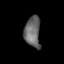
Tissue: lung
Cell type: Endothelial cells
Senescence score: 0.213
Nuclear area (px): 480
Mean DAPI intensity: 103.858